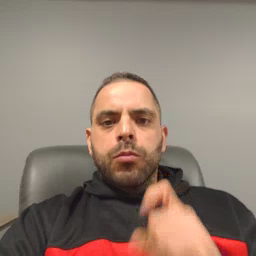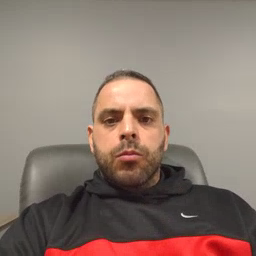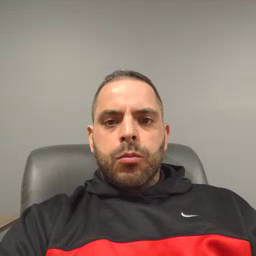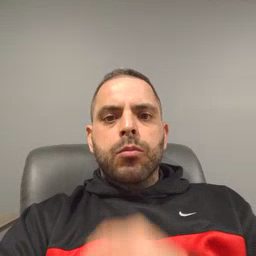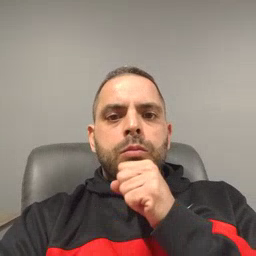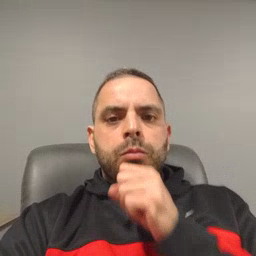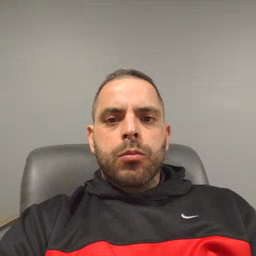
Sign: orange